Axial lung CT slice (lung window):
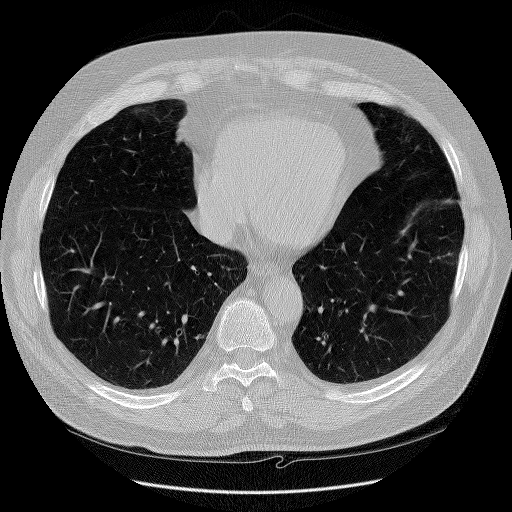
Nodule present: no